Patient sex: F
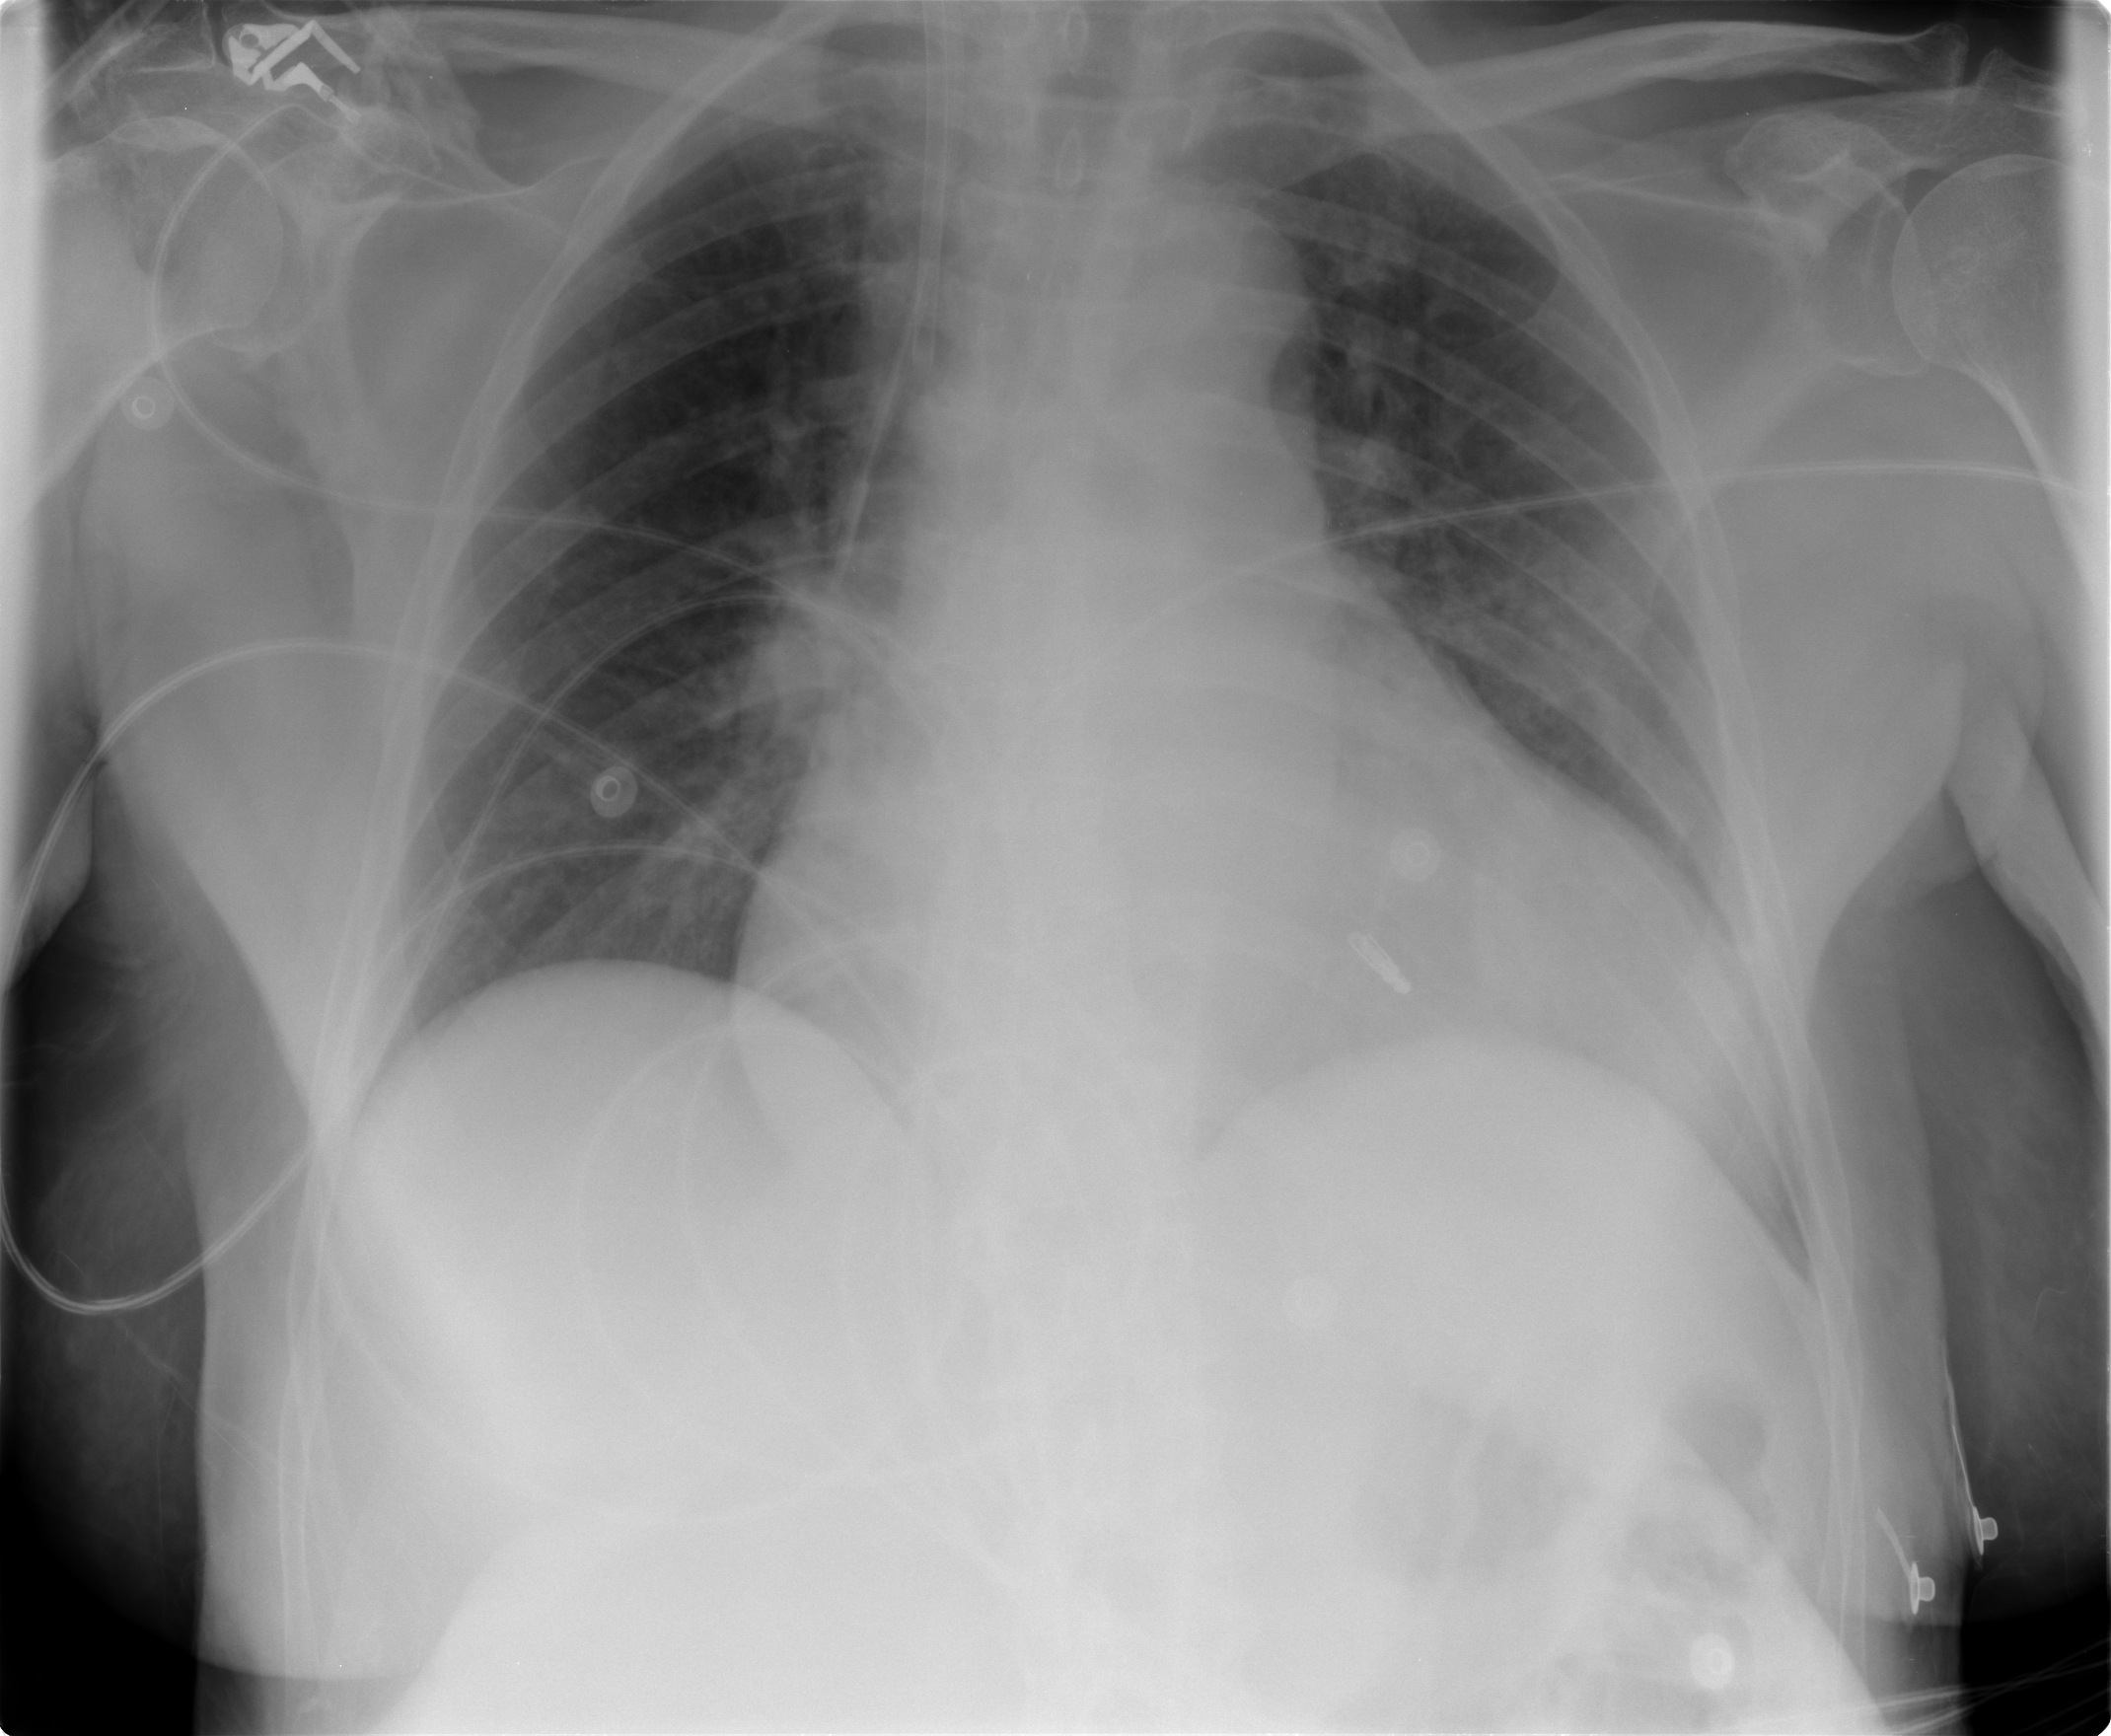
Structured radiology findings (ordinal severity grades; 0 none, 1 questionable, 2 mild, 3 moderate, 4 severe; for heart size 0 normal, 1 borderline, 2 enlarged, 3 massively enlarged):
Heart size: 3
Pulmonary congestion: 2
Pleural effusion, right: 0
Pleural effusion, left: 0
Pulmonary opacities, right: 0
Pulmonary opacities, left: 0
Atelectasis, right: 0
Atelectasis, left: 0